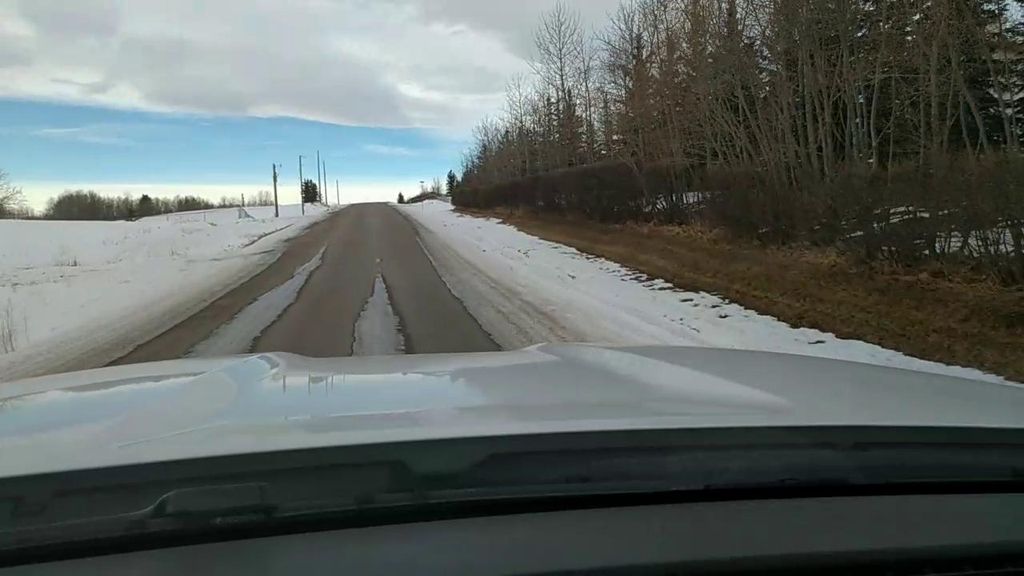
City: calgary